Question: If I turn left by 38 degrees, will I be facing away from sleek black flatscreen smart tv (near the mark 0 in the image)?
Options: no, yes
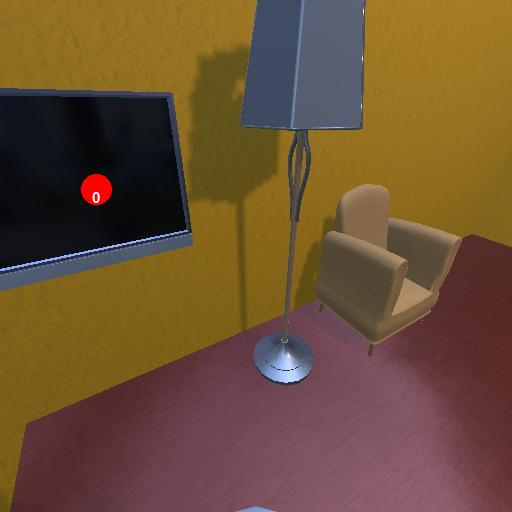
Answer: no